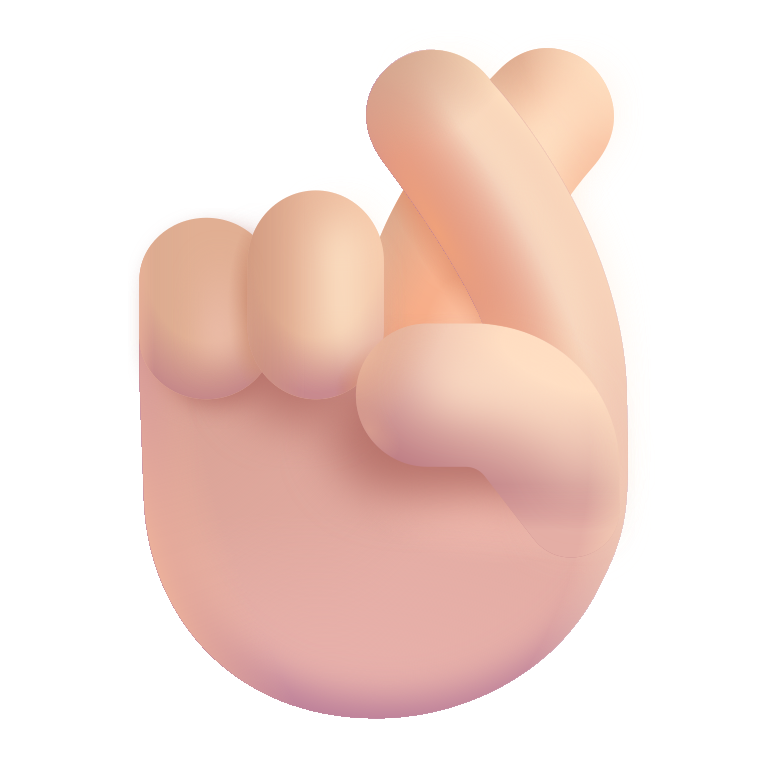
crossed fingers color light